Interaction volume radius: 5 \u00c5
Interaction volume height: 15 \u00c5
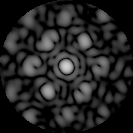
Disorder parameter: 0.4321